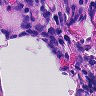
Metastatic tissue present: no